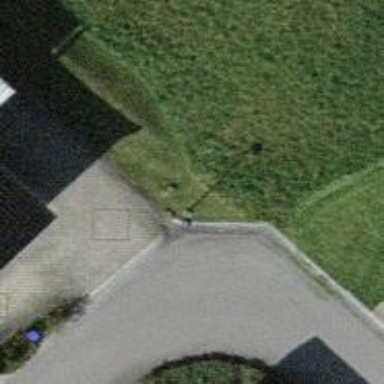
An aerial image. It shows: Brown pole with bent shape.